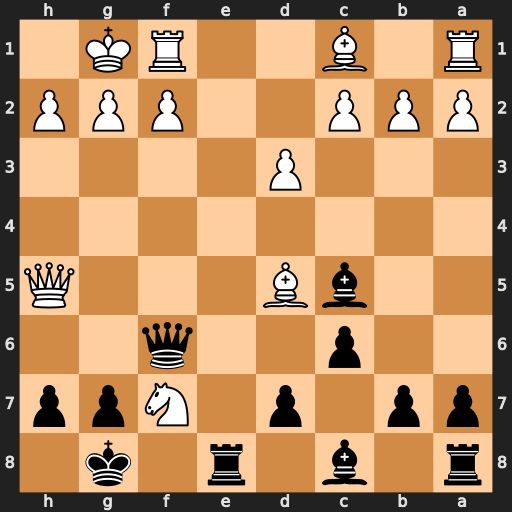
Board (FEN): r1b1r1k1/pp1p1Npp/2p2q2/2bB3Q/8/3P4/PPP2PPP/R1B2RK1
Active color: b
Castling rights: -
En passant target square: -
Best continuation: Qxf2+ Kh1 Qxf1#